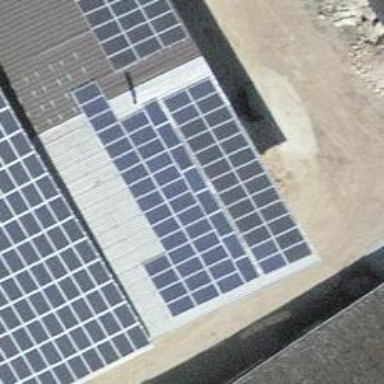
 consisting of solar photovoltaic panels."